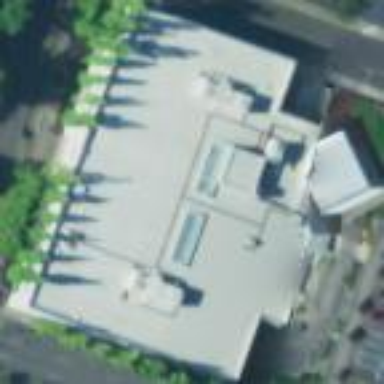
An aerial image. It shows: Beige government office building with flat roof.